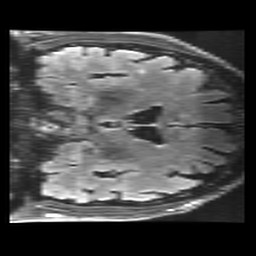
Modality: FLAIR
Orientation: coronal
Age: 67
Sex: male
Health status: healthy
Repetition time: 12 s
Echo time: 0.09782 s